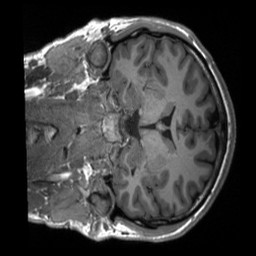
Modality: T1w
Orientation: coronal
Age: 22
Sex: male
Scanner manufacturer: siemens
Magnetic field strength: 3 T
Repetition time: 2.3 s
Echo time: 0.00232 s